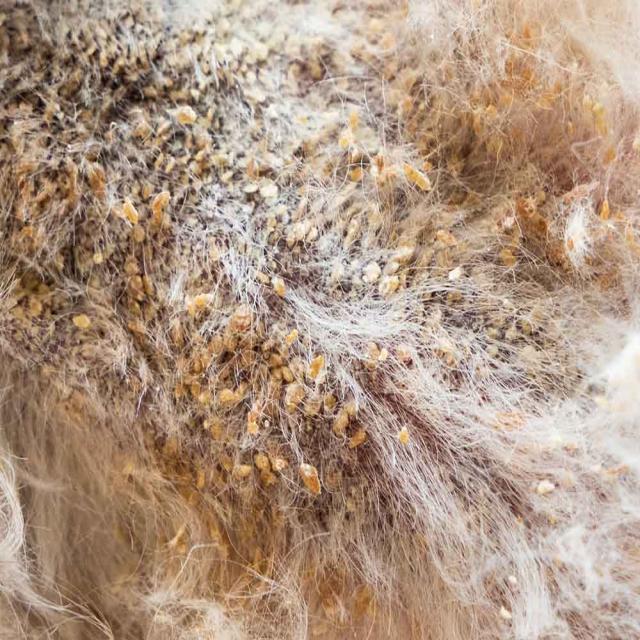
Canine fungal skin infection — characterized by alopecia, scaling, crusting, and circular lesions. Common agents include Malassezia and Candida species.